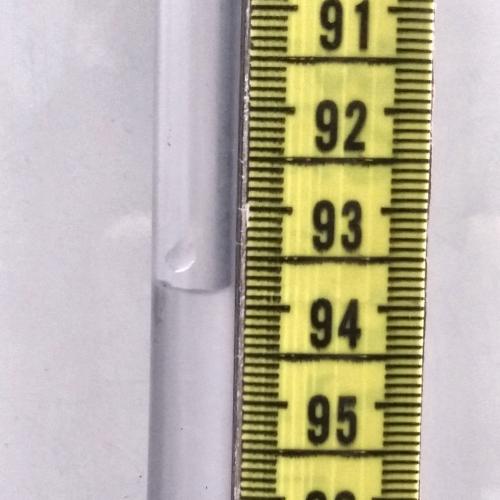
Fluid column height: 93.8 cm